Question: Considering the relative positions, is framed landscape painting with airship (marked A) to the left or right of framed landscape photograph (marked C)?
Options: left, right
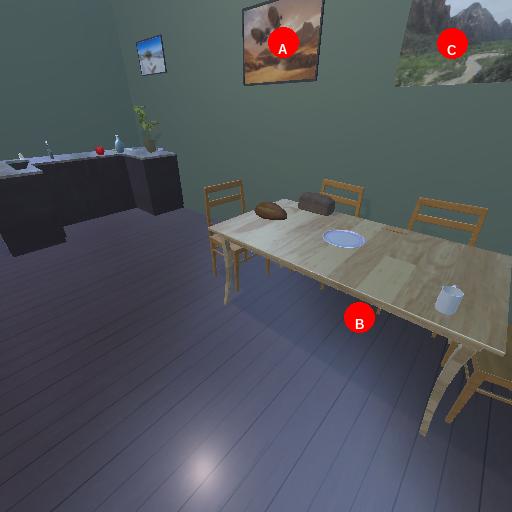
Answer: left